Field crop: tomato
Growth stage: 1
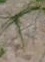
Species: cyperus